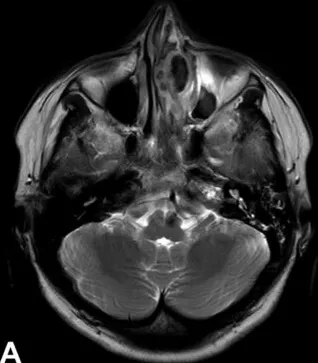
MRI imaging showed:. Heterogeneous mass on T2W1.
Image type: radiology (mri)